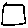
Label: square